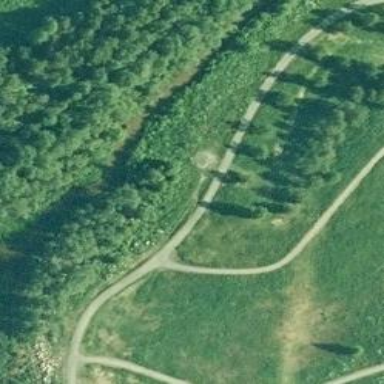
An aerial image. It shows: Disc golf tee.